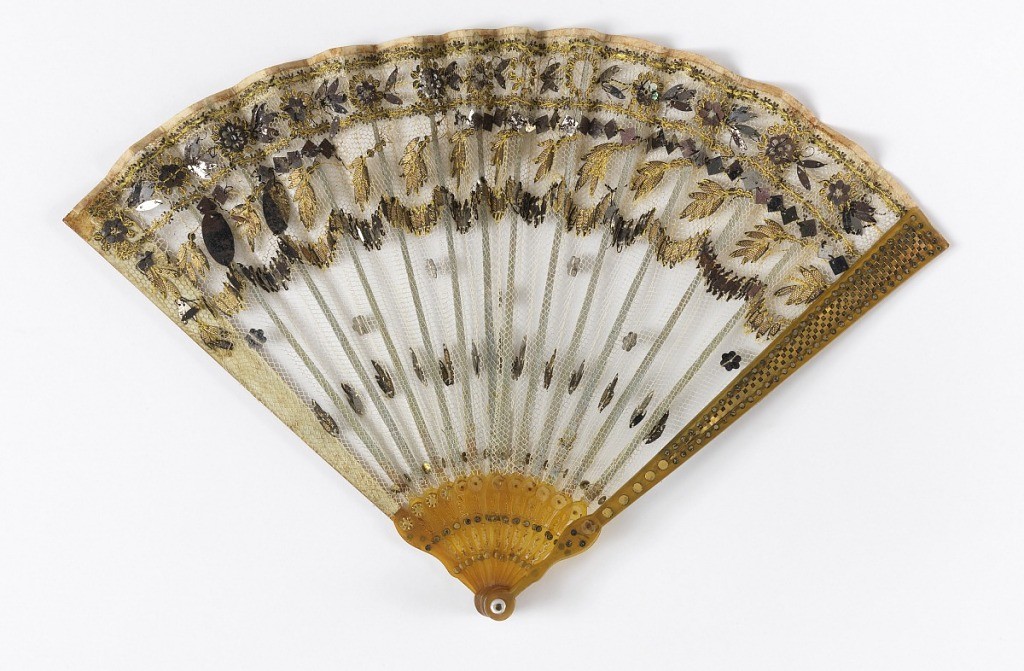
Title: Pleated fan
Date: ca. 1815
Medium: Silk net leaf embroidered with gilt spangles and steel pieces, pierced horn sticks with gilt piqués
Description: Pleated fan. Leaf is a single layer of white net, obverse appliquéd with gilt spangles and mirror-like steel in varied shapes. Guards and sticks of amber colored horn, pierced and decorated with gilt piqués.